Question: i am stuck at this .please help me in sorting out this issue.
this is my image now i have 5 different rows in the table.
if u click on first textfield after editing the first field then i want done button click to goto the second field and open textview and textfield simulatneously(as shown in the image).
The Filed is having picker view,The field (shown in image), is having same as image, is having a action sheet.
Now i have added code for action sheet of .Can somebody help me achieve the required.Thanks for help... :)

i am doing something like this but it is not yet worked for me.
the code is:
'''
- (void) textFieldDoneTouched
{
[self.site setValue:textField.text forIndex:selectedRow];
[UIView animateWithDuration:0.3
animations:^{
CGRect f = textFieldContainerView.frame;
f.origin.y = self.view.frame.size.height;
textFieldContainerView.frame = f;
}];
[textField resignFirstResponder];
NSIndexPath *indexPath = [NSIndexPath indexPathForItem:selectedRow inSection:0];
[self.tableView deselectRowAtIndexPath:indexPath animated:YES];
[self.tableView reloadRowsAtIndexPaths:[NSArray arrayWithObject:indexPath] withRowAnimation:UITableViewRowAnimationAutomatic];
self.tableView.userInteractionEnabled = YES;
[self.view endEditing:TRUE];
[self validateSiteData];
}
- (BOOL) textFieldShouldReturn:(UITextField *)textField
{
[self textFieldDoneTouched];
return YES;
}
#pragma mark -
#pragma mark UITextViewDelegate
- (void) textViewDoneTouched
{
[self.site setValue:textView.text forIndex:selectedRow];
[UIView animateWithDuration:0.3
animations:^{
CGRect f = textViewContainerView.frame;
f.origin.y = self.view.frame.size.height;
textViewContainerView.frame = f;
}];
[textView resignFirstResponder];
NSIndexPath *indexPath = [NSIndexPath indexPathForItem:selectedRow inSection:0];
[self.tableView deselectRowAtIndexPath:indexPath animated:YES];
[self.tableView reloadRowsAtIndexPaths:[NSArray arrayWithObject:indexPath] withRowAnimation:UITableViewRowAnimationAutomatic];
self.tableView.userInteractionEnabled = YES;
[self validateSiteData];
}
#pragma mark - UIActionSheetDelegate
- (void) actionSheet:(UIActionSheet *)actionSheet1 clickedButtonAtIndex:(NSInteger)buttonIndex
{
if(buttonIndex == 0) {
self.site.price = @"Free";
// NSIndexPath *indexPath = [NSIndexPath indexPathForItem:4 inSection:0];
// [self.tableView selectRowAtIndexPath:indexPath animated:YES scrollPosition:100];
//[textField resignFirstResponder];
// [textView becomeFirstResponder];
}
else if(buttonIndex == 1) {
self.site.price = @"Paid ($)";
// NSIndexPath *indexPath = [NSIndexPath indexPathForItem:4 inSection:0];
// [self.tableView selectRowAtIndexPath:indexPath animated:YES scrollPosition:100];
// [textField resignFirstResponder];
//[textView becomeFirstResponder];
}
NSIndexPath *indexPath = [NSIndexPath indexPathForItem:selectedRow inSection:0];
[self.tableView deselectRowAtIndexPath:indexPath animated:YES];
[self.tableView reloadRowsAtIndexPaths:[NSArray arrayWithObject:indexPath] withRowAnimation:UITableViewRowAnimationAutomatic];
[self validateSiteData];
}
'''
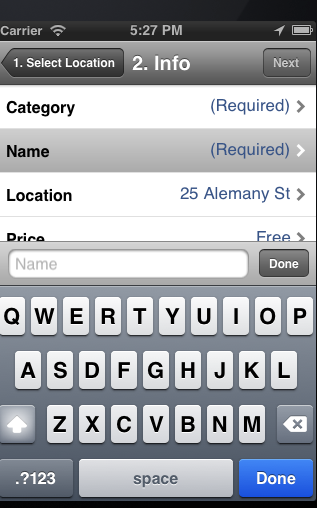
Answer: So, you'd like the iPhone's return key to go to the next field, like pressing Tab on a computer keyboard?
One minor note: I'd recommend using the default grey "return" key, not the blue "Done" key in your screenshot. "Done" is for when the user is filling out the form and the keyboard should disappear; "return" is for going to the next field or row of text, as in Apple's Contacts app.

Like Apple's Contacts app, I'd also recommend that your UITextFields be in the same UITableViewCells as their labels (Category, Name...). I find the text field directly above the keyboard in your screenshot a little confusing. If you do that, then the following implementation of 'textFieldShouldReturn' will make the next cell's text field into the first responder.
'''
- (BOOL) textFieldShouldReturn:(UITextField*)textField {
// Determine the row number of the active UITextField in which "return" was just pressed.
id cellContainingFirstResponder = textField.superview.superview ;
NSInteger rowOfCellContainingFirstResponder = [self.tableView indexPathForCell:cellContainingFirstResponder].row ;
// Get a reference to the next cell.
NSIndexPath* indexPathOfNextCell = [NSIndexPath indexPathForRow:rowOfCellContainingFirstResponder+1 inSection:0] ;
TableViewCell* nextCell = (TableViewCell*)[self.tableView cellForRowAtIndexPath:indexPathOfNextCell] ;
if ( nextCell )
[nextCell.theTextField becomeFirstResponder] ;
else
[textField resignFirstResponder] ;
return YES ;
}
'''
Let me know if you'd like me to post the whole project.